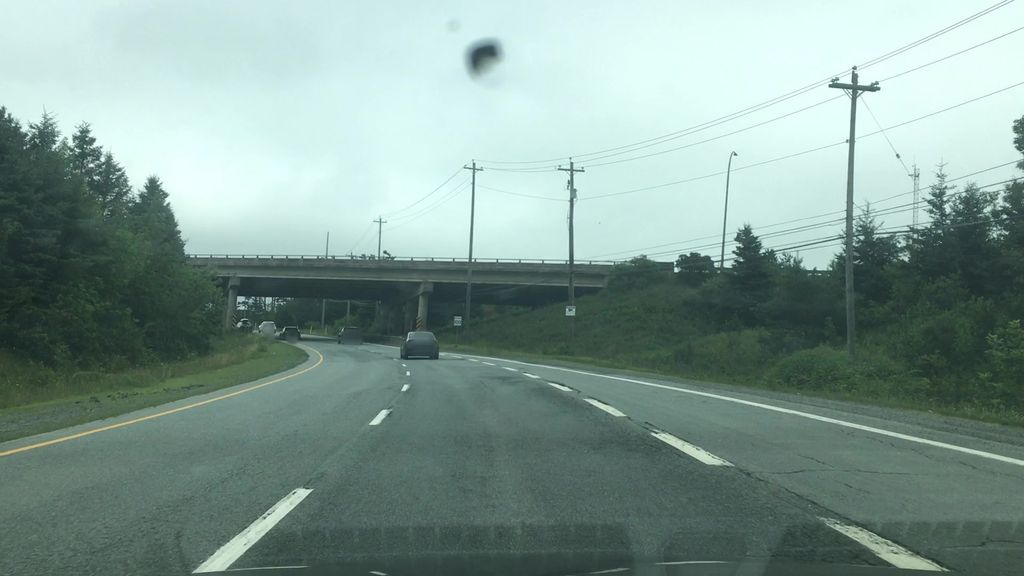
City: halifax